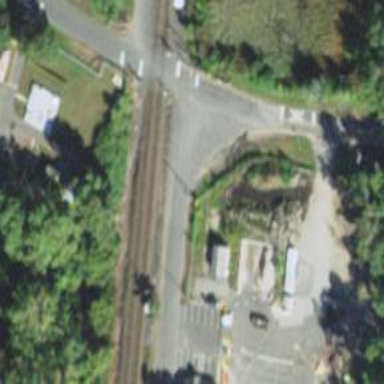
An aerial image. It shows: Railway track.